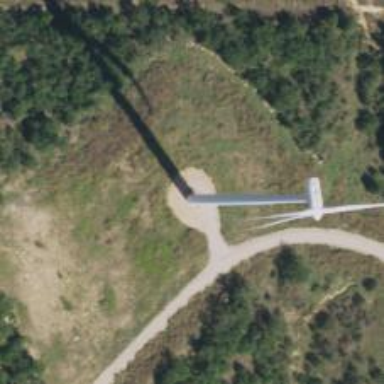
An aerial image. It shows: Wind generator using wind turbines of horizontal axis.